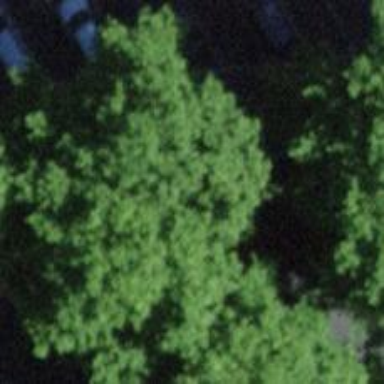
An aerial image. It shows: Avenue of trees.